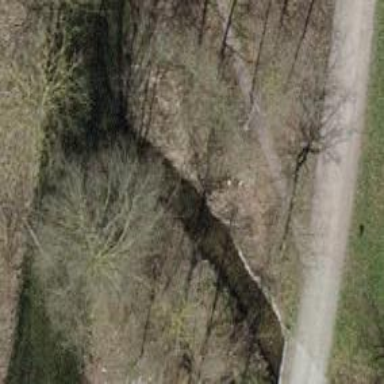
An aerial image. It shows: Culvert tunnel under ditch.